Question: I have a dataset that contains multiple variables within one column
My ideal output is a mean percentage of respondents, grouped by country and sex for each question.
i.e. an output that has
Country: Afghanistan, year, mean percentage of respondents per question.
dff2 <- df2 %>%
pivot_wider(names_from = 'Question', values_from = 'Percentage of respondents')
thank-you!
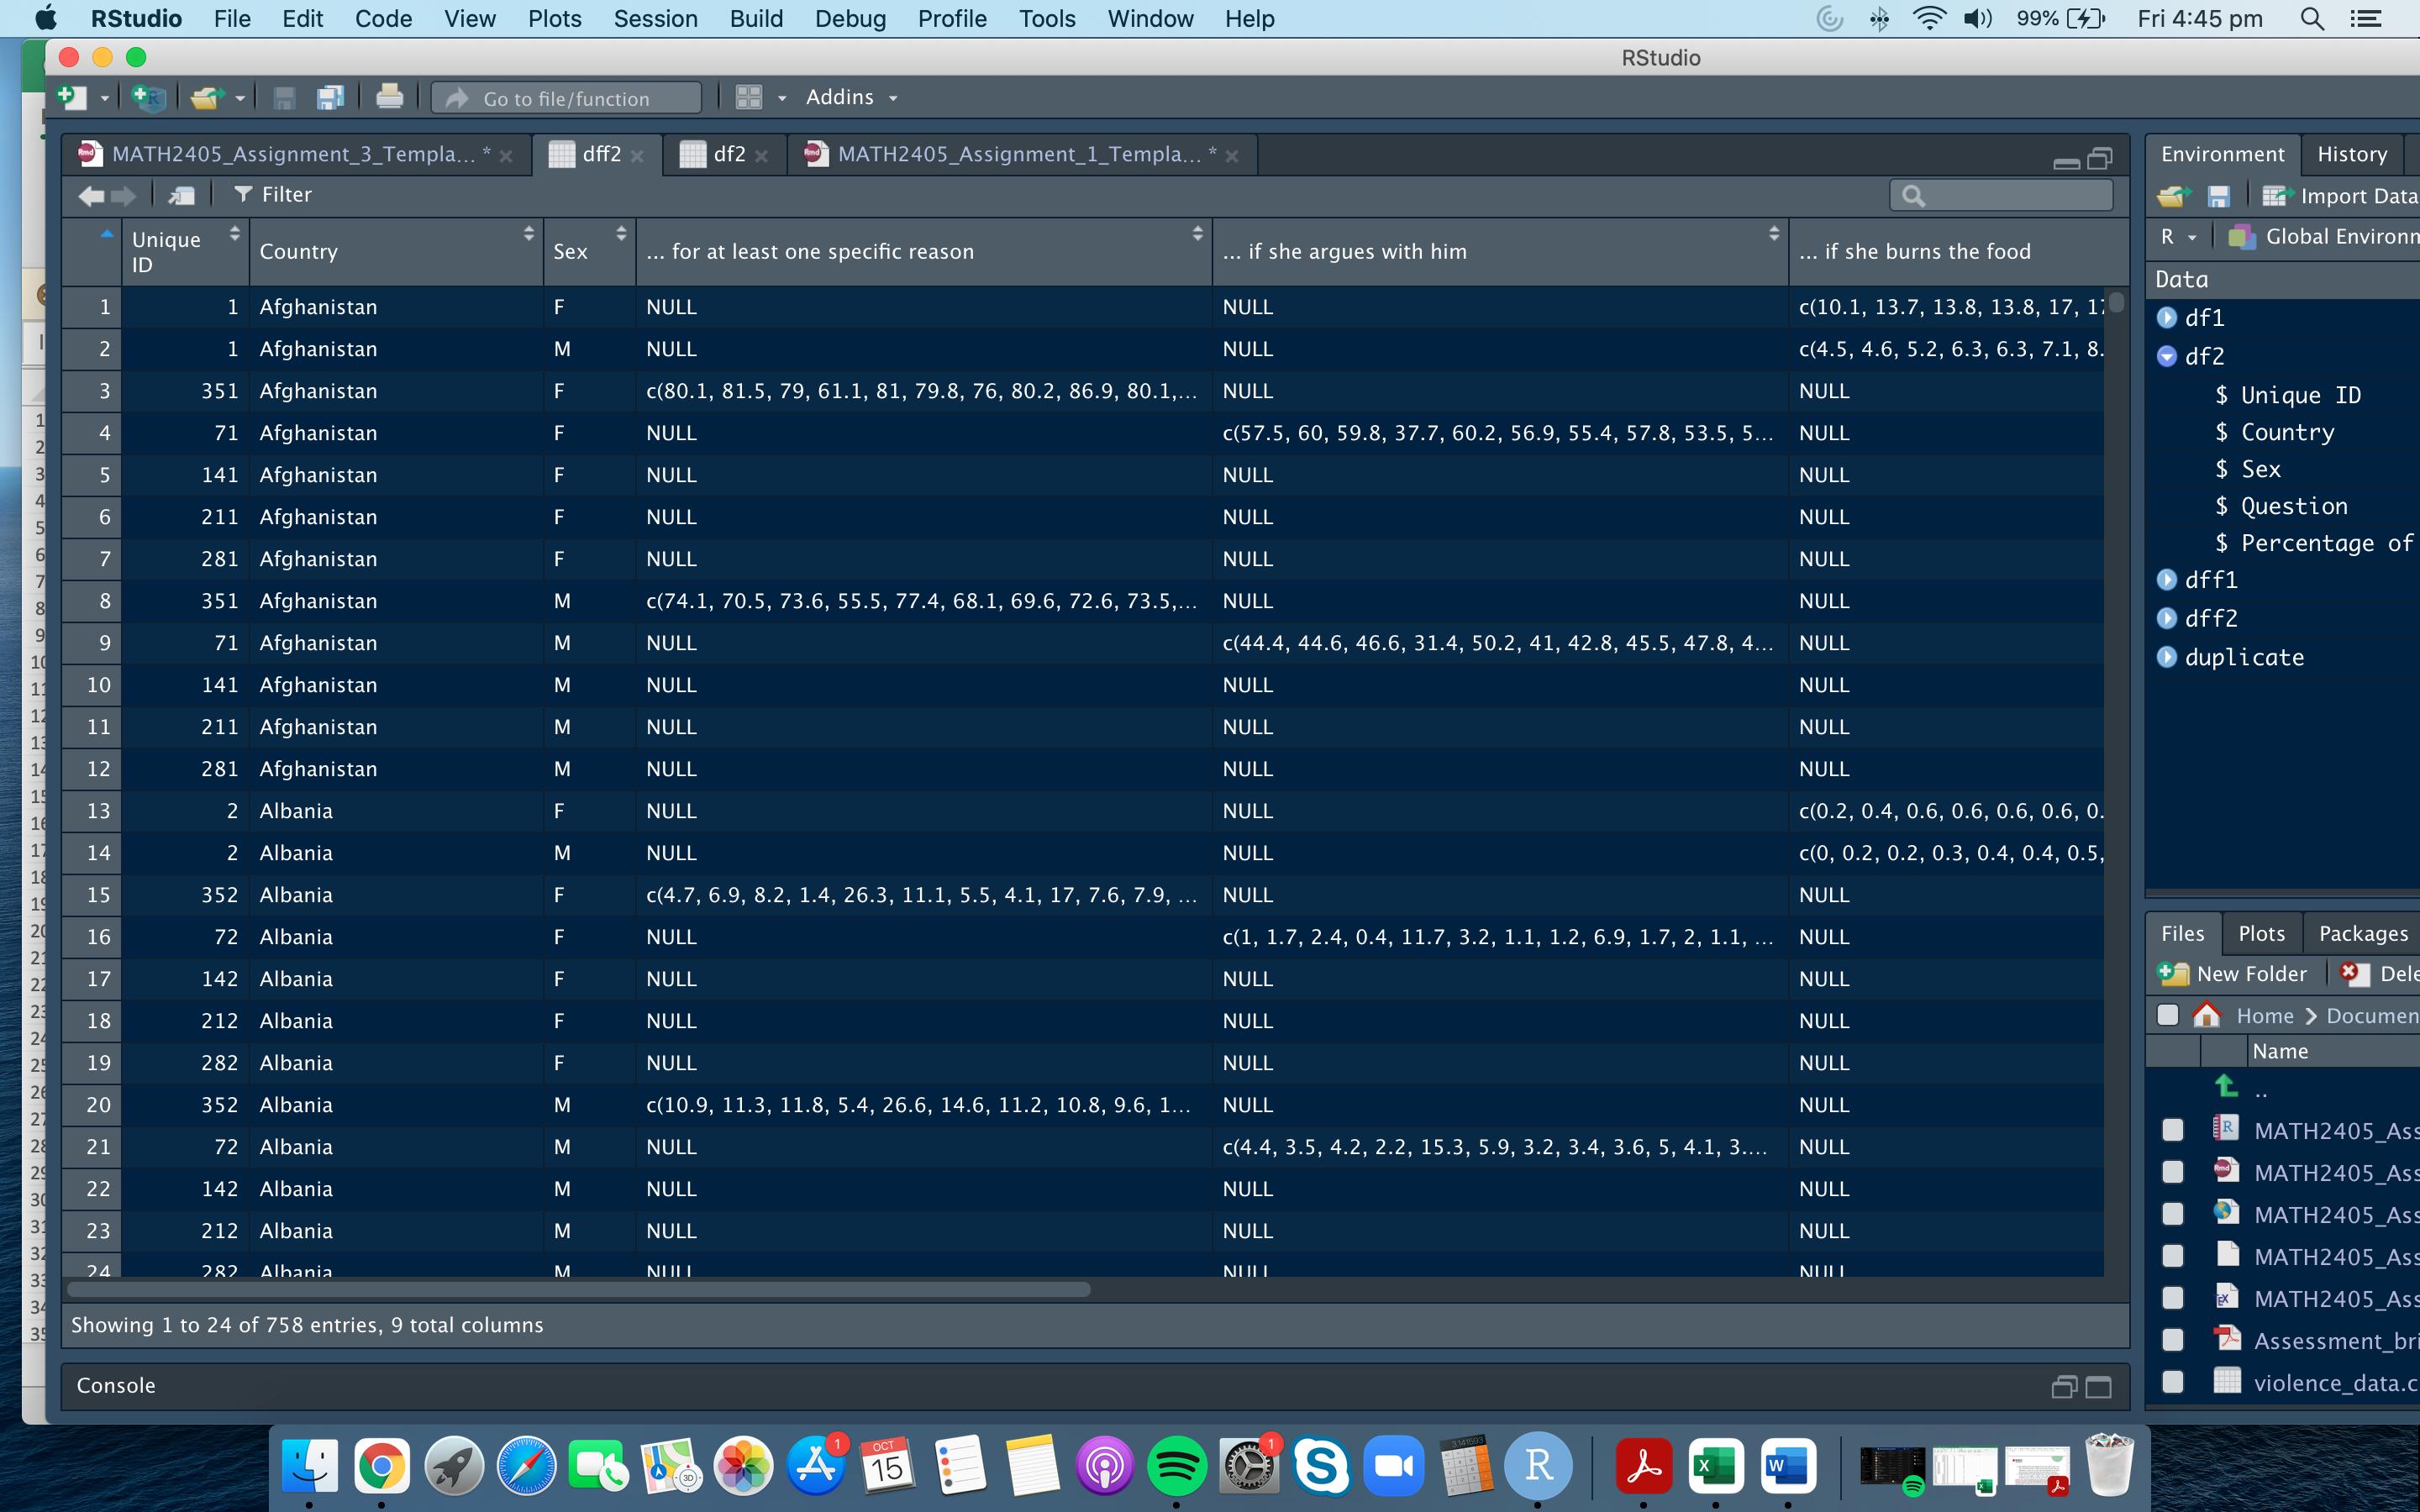
Answer: you need to dcast your data.
from 'reshape2' package, use 'dcast()' function.
Here how to use it:
'dcast(data, Country + Sex ~ Question, value.var = 'Percentage of respondents')'
Use the names of without strings quotes '""'
<URL>